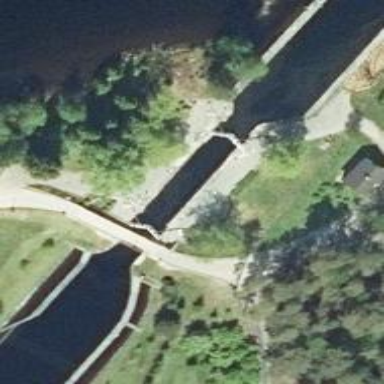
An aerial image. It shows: Lock gate on waterway.